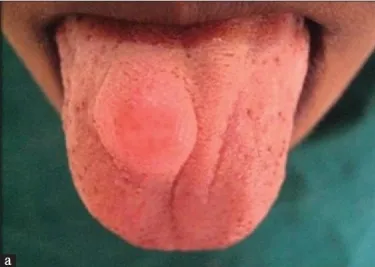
Clinical picture of ectomesenchymal chondromyxoid tumor presenting as a submucosal swelling on the anterior dorsum of the tongue. Frontal view.
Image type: medical_photograph (other_medical_photograph)